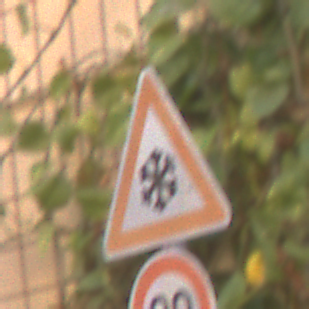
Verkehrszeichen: SchneeOderEisglaette
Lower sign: Geschwindigkeit80
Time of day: MorningAfternoon
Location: Outdoor (Urban)
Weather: Clear
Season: NotSpecified
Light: Natural